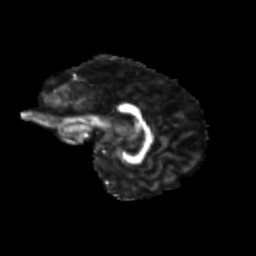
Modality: FA
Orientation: sagittal
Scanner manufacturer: siemens
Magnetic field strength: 3 T
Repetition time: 9.2 s
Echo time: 0.084 s